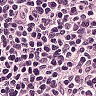
Metastatic tissue present: no